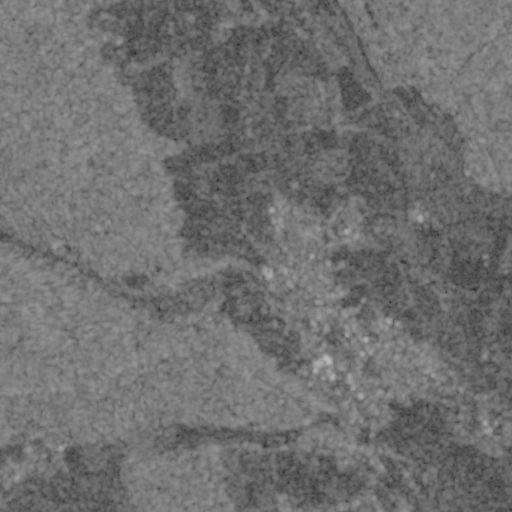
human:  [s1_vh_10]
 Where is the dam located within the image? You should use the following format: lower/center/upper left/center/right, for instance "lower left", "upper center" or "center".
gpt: The dam is located in the center of the image.
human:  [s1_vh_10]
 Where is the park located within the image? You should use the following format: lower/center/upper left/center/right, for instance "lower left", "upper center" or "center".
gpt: The park is located in the center right of the image.
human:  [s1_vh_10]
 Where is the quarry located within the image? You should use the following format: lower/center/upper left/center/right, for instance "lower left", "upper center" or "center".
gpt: The quarry is located in the center left of the image.
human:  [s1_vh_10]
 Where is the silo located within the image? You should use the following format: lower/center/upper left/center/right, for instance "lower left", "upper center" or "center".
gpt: The silo is located in the center right of the image.
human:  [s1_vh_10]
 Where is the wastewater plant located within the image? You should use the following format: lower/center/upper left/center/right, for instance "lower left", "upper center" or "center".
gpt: The wastewater plant is located in the lower right of the image.
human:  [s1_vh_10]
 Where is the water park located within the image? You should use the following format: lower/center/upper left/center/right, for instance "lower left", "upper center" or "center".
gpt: The water park is located in the lower right of the image.
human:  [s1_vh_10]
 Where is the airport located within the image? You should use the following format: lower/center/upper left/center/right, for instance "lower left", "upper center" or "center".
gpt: There is no airport in the image.

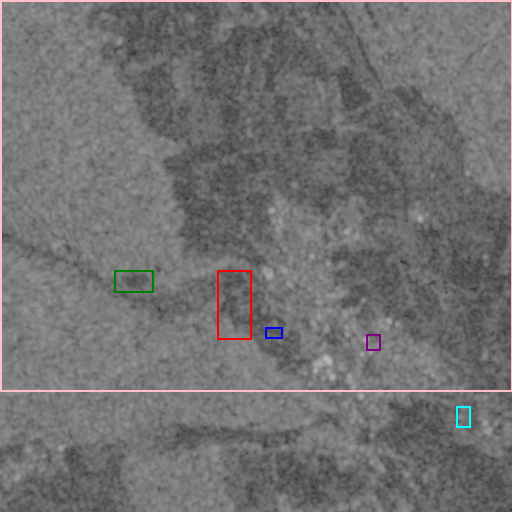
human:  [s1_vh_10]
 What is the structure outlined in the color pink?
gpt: The structure outlined in pink is a crop field.
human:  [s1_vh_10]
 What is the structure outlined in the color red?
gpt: The structure outlined in red is a dam.
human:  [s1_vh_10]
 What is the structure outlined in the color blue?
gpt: The structure outlined in blue is a park.
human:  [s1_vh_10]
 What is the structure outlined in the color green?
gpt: The structure outlined in green is a quarry.
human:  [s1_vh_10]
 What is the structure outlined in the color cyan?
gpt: The structure outlined in cyan is a wastewater plant.
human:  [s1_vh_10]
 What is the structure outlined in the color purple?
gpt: The structure outlined in purple is a water park.
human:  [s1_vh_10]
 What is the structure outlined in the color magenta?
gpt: There is no magenta outline.